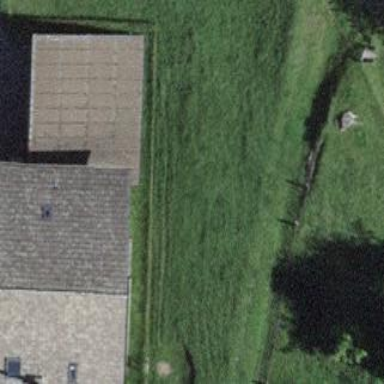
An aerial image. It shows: Farm building with gabled roof.